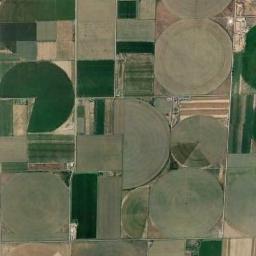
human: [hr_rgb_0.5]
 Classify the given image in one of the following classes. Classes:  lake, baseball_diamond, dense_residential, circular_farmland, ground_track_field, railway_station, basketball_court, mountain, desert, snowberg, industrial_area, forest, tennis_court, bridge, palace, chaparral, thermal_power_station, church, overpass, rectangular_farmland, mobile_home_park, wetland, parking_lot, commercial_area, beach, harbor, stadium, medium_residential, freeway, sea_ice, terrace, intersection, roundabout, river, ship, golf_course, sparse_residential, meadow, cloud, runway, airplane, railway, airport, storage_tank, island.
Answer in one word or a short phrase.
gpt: circular_farmland